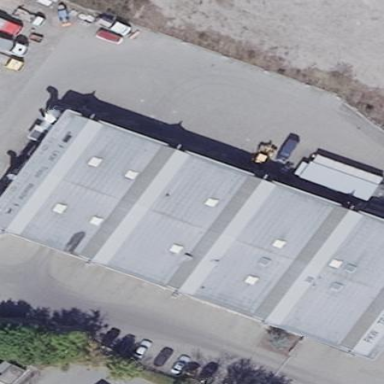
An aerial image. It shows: Building with flat roof.